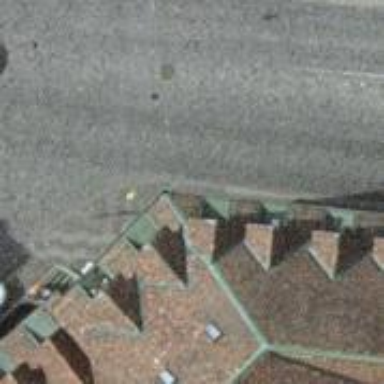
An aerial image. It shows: Stone steps leading up to covered arcade.